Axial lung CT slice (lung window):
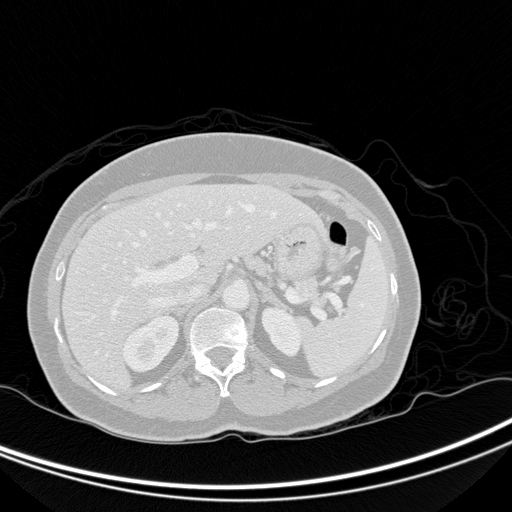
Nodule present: no